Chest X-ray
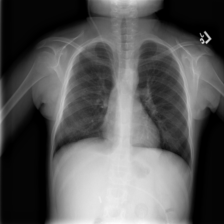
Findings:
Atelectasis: negative
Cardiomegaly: negative
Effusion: negative
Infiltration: negative
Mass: negative
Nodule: negative
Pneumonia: negative
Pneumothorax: negative
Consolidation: positive
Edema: negative
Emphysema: negative
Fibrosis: positive
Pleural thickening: negative
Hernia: negative